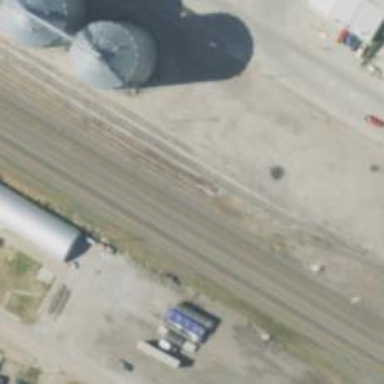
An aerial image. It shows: Railway siding with rails.